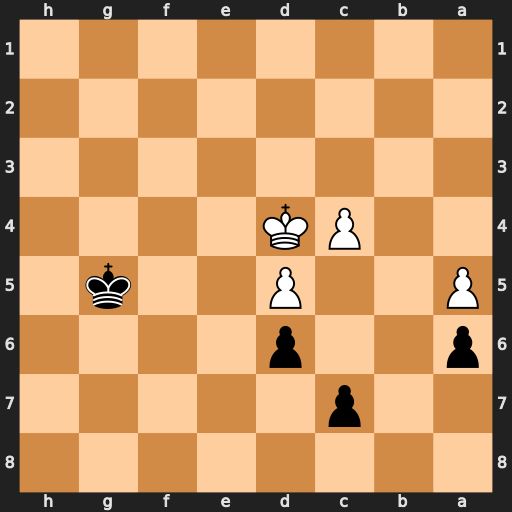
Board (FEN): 8/2p5/p2p4/P2P2k1/2PK4/8/8/8
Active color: b
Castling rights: -
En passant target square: -
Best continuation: Kf4 Kd3 Kf3